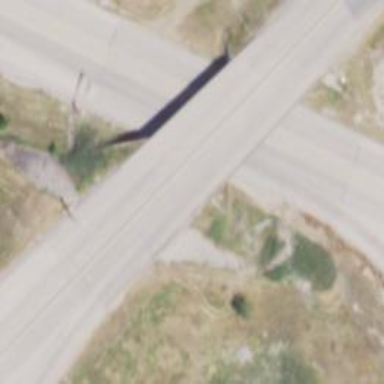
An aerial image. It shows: Trunk link highway bridge.